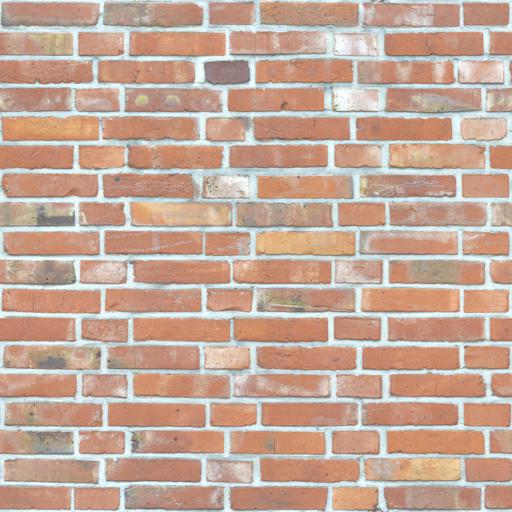
Tags: brick bricks clean industrial modern mortar orange